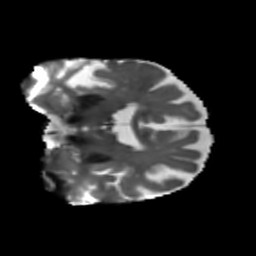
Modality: T2w
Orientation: coronal
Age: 73
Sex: female
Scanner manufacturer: siemens
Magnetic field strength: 3 T
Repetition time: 5.25 s
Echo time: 0.08 s